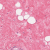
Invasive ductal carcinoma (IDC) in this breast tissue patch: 0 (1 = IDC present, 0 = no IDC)